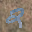
Label: 2